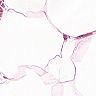
Metastatic tissue present: no